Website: apple
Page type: customer-info-address
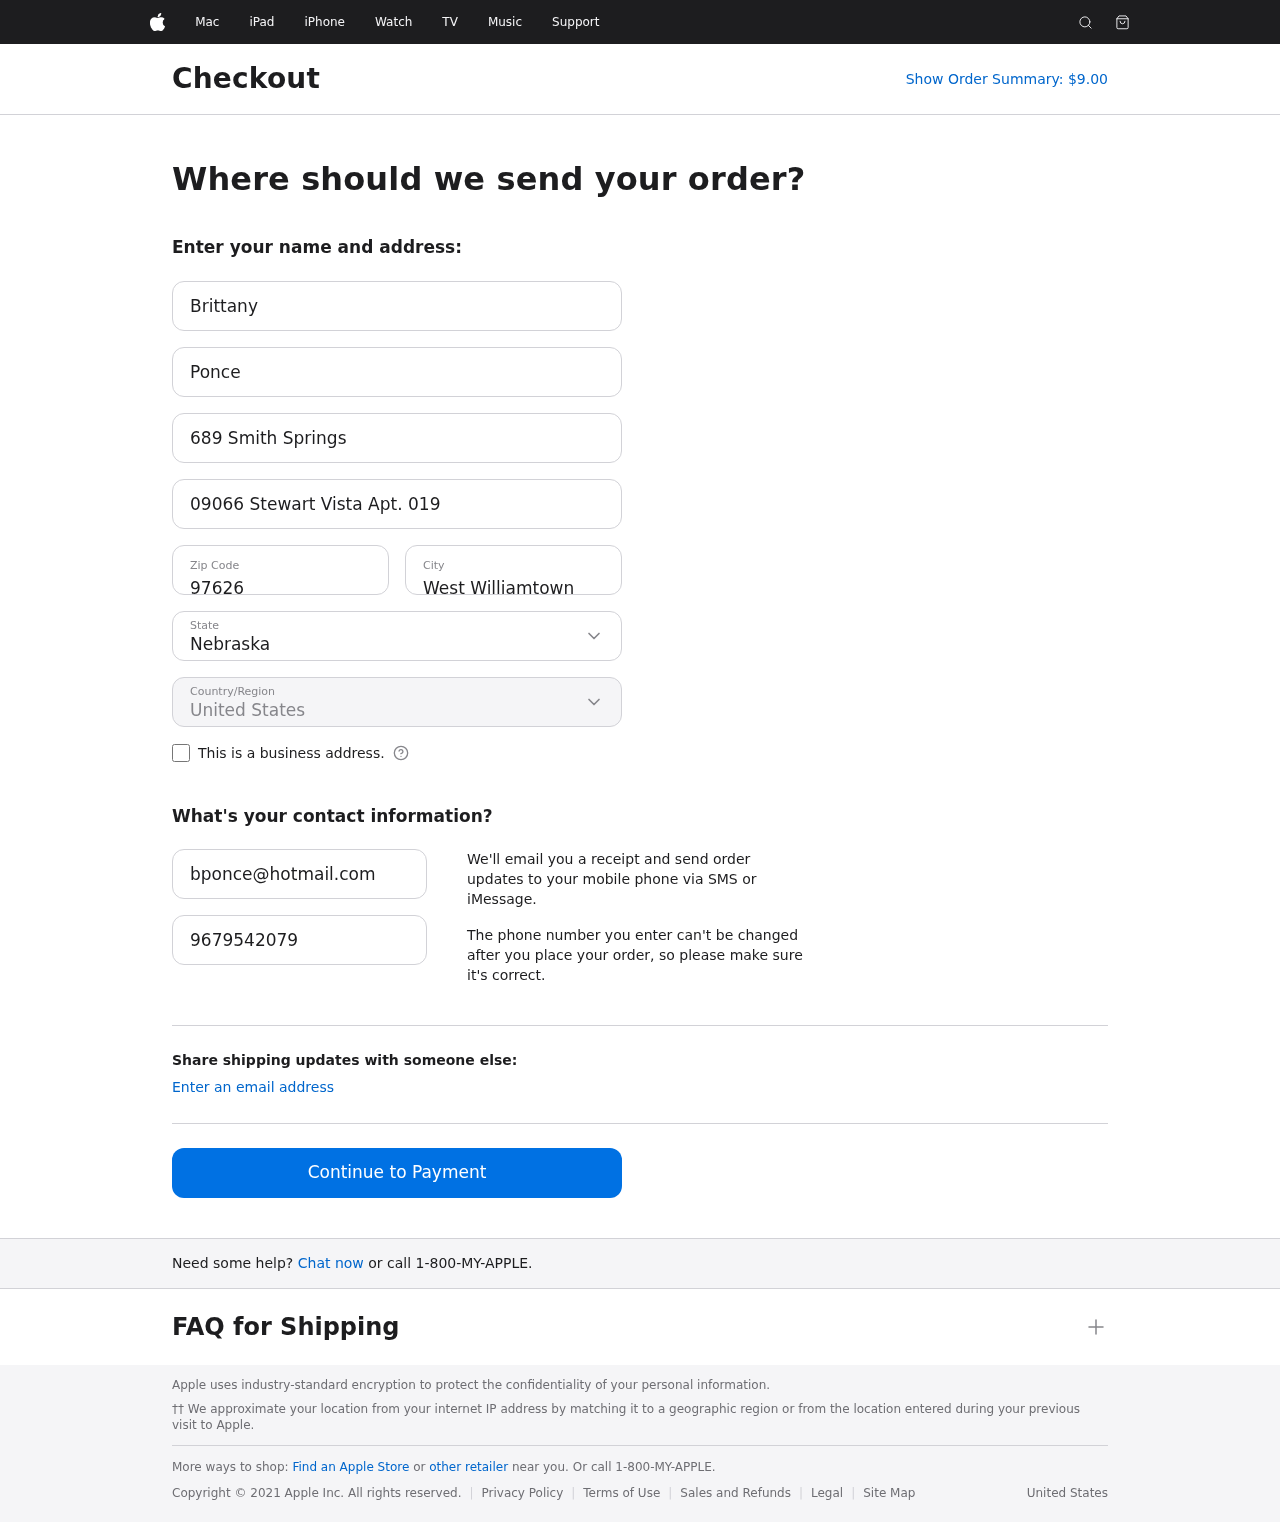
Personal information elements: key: PII_CITY
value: West Williamtown
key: PII_COUNTRY
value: United States
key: PII_EMAIL
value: bponce@hotmail.com
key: PII_FIRSTNAME
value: Brittany
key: PII_LASTNAME
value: Ponce
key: PII_PHONE
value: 9679542079
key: PII_POSTCODE
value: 97626
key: PII_STATE
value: Nebraska
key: PII_STREET
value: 689 Smith Springs
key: PII_STREET2
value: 09066 Stewart Vista Apt. 019
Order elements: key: ORDER_TOTAL
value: Show Order Summary: $9.00